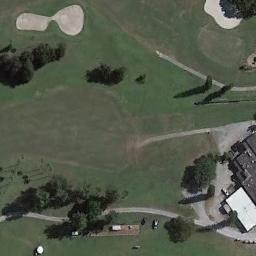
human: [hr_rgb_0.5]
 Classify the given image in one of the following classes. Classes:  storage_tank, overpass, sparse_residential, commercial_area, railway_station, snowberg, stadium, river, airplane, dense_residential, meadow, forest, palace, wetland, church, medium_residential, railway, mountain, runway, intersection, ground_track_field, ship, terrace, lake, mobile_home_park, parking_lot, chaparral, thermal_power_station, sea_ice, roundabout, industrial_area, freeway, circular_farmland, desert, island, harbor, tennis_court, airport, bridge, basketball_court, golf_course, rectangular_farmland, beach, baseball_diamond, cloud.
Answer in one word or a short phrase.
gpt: golf_course